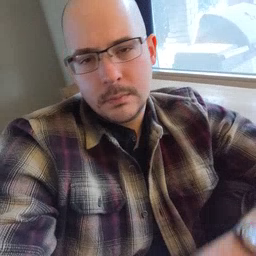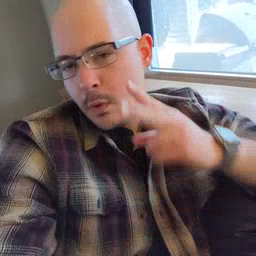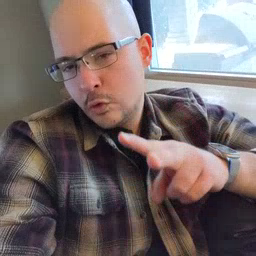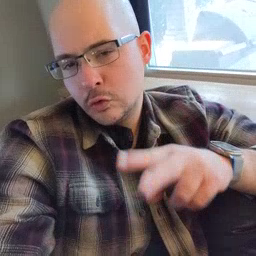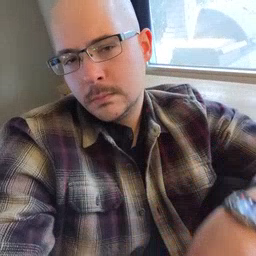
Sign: look